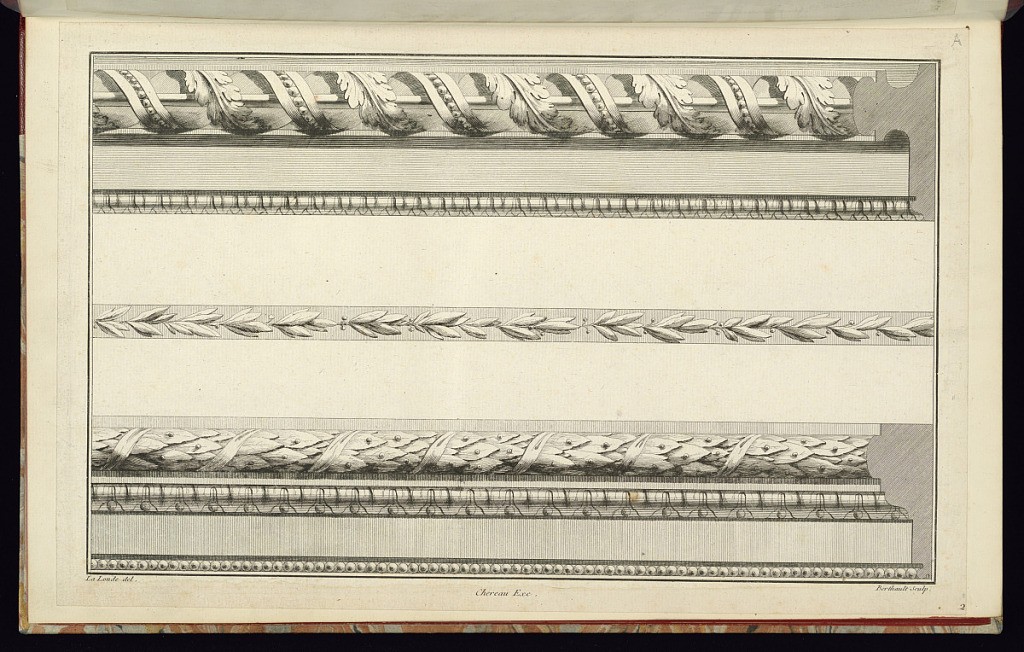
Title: Three Border Designs
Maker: Richard de Lalonde, French, active 1780–96
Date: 1785-1788
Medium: Etching on off-white laid paper
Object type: Print
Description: Three bands of border designs, stacked horizontally on the page. The top border, with cross-section on the right, is comprised of alternating acanthus leaves and a band of beading, appearing roped around a vertical bar; the middle border features a strand of leaves; the bottom border, also with cross-section on the right, has a strand of bound laurel leaves over a base of beaded and planar bands. The plate is signed and numbered.